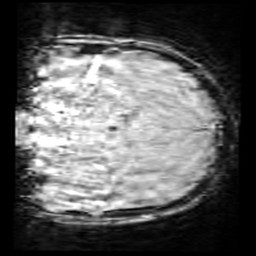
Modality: SWI
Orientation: coronal
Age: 9
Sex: male
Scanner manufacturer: siemens
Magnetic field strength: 3 T
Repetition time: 0.027 s
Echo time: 0.02 s